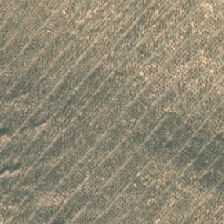
Land cover: harvested_forest